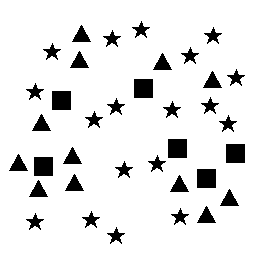
Squares: 6
Triangles: 12
Stars: 18
Total shapes: 36